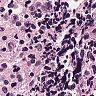
Metastatic tissue present: no